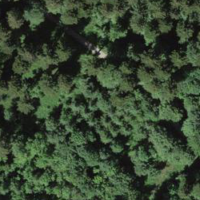
EUNIS habitat code: 44
Species observed at this site:
Chrysosplenium alternifolium